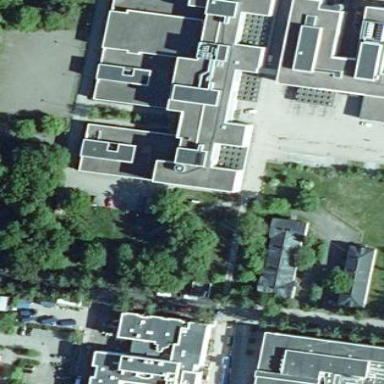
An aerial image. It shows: White university building with flat roof.